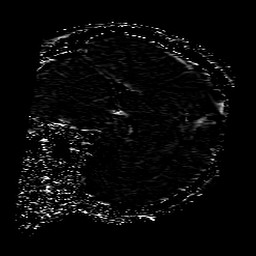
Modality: SWI
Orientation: sagittal
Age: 72
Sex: female
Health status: ill
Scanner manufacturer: philips
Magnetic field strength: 3 T
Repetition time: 0.031 s